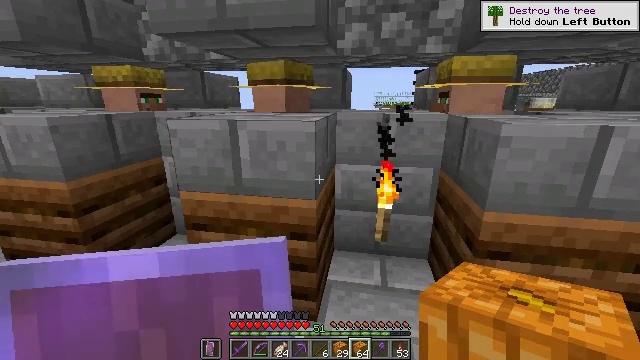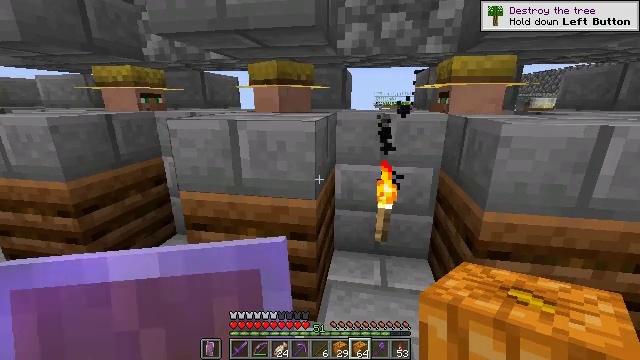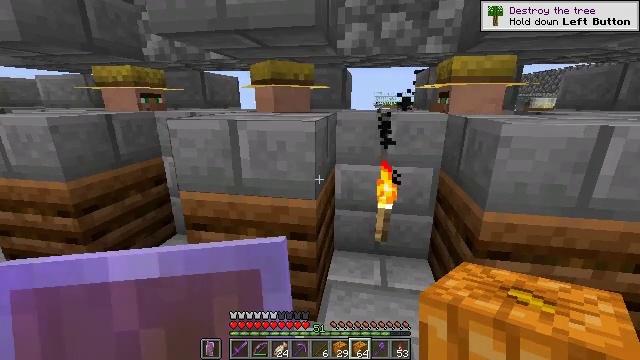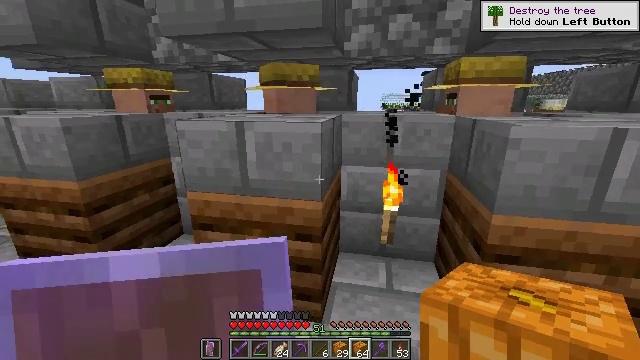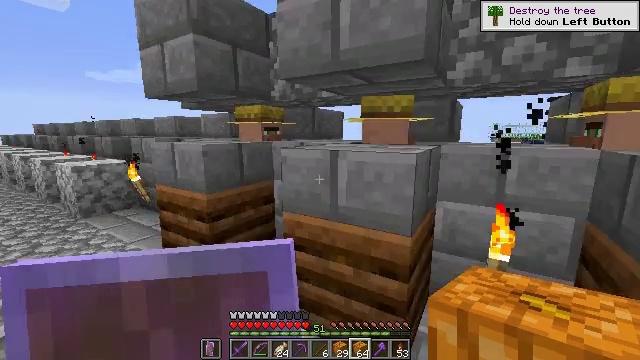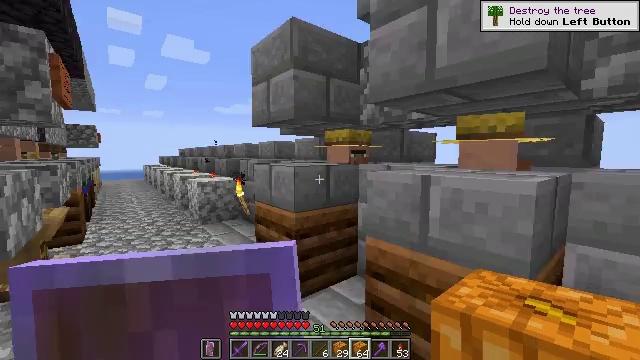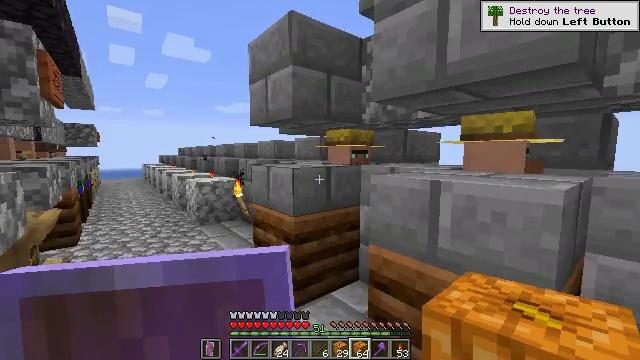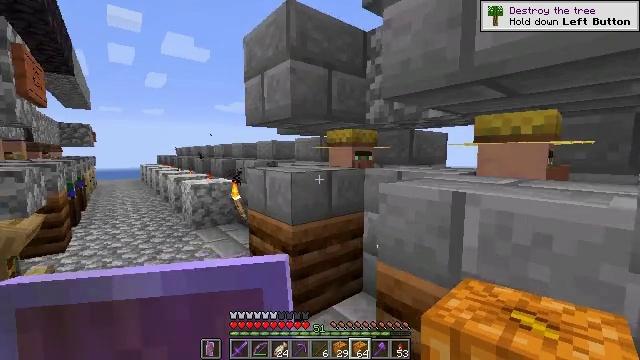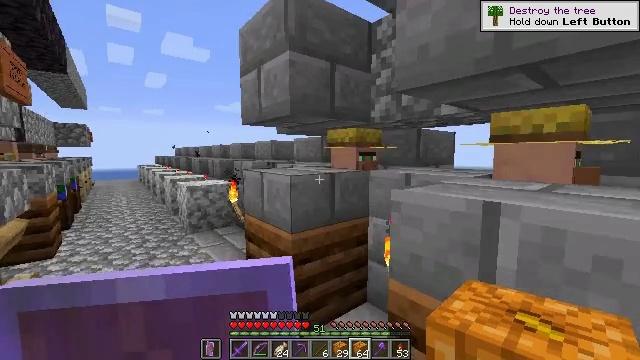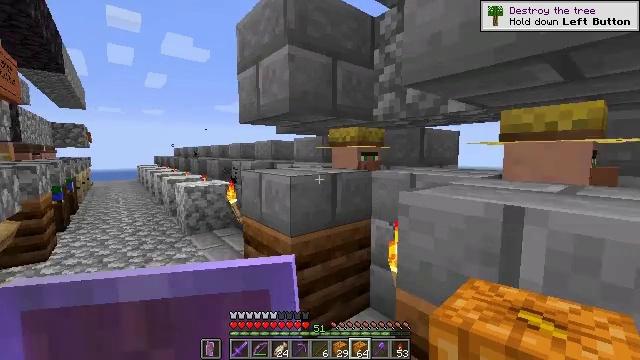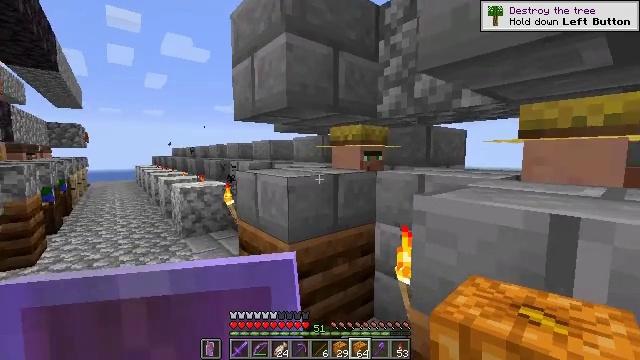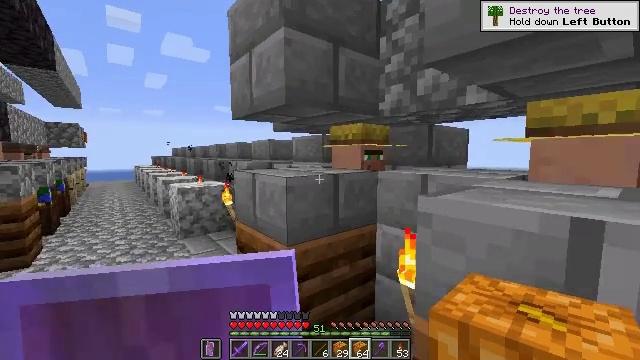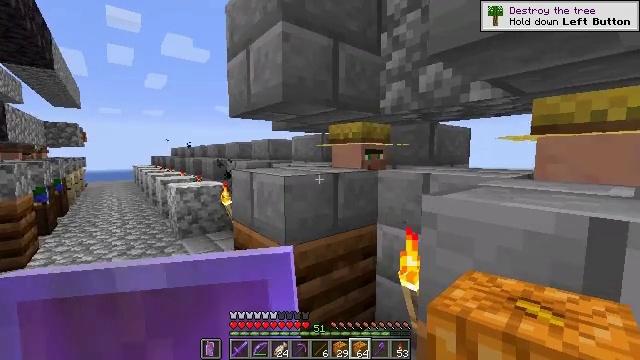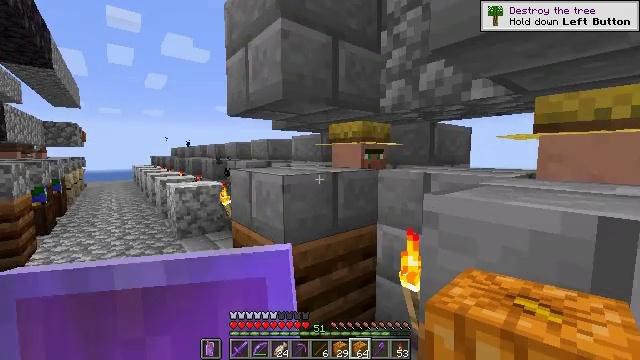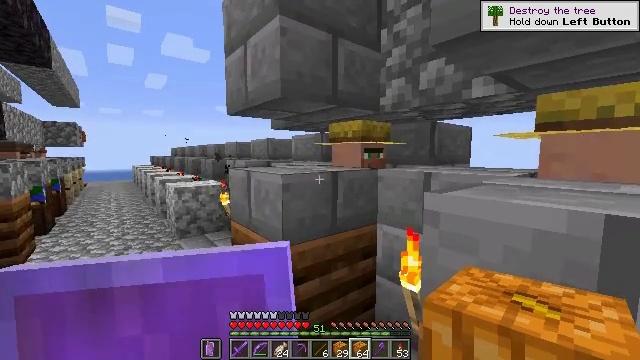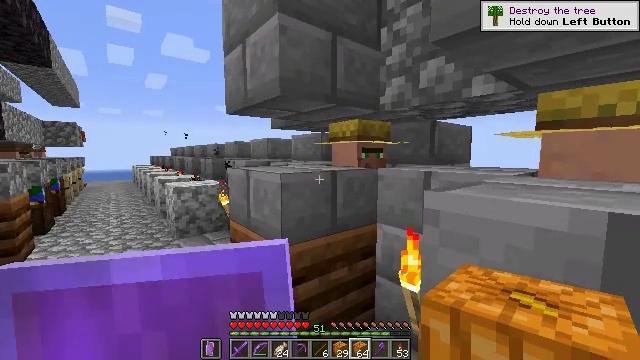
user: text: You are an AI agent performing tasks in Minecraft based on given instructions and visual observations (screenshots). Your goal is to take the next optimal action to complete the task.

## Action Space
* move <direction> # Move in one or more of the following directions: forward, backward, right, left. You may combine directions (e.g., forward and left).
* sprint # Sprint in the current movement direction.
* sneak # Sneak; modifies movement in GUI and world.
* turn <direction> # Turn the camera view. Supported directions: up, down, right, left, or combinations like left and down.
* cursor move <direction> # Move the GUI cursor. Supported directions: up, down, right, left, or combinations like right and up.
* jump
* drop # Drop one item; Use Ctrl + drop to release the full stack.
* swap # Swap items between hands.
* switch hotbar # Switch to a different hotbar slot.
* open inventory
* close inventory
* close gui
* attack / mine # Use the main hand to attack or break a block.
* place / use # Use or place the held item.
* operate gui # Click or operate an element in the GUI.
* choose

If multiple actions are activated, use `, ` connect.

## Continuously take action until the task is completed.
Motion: motion action
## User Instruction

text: Interact with the crafting table to make a lantern.
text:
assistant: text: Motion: no_op
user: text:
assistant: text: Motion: no_op
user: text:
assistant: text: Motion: turn left
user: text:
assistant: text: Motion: turn left and up
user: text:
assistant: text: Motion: move forward, turn left and up
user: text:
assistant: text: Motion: move forward
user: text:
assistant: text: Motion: move forward
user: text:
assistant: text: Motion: move forward
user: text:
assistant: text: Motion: move forward
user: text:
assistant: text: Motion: no_op
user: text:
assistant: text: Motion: no_op
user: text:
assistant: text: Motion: no_op
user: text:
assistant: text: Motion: no_op
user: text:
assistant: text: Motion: no_op
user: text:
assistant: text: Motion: no_op
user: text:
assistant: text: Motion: no_op
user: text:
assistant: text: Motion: no_op
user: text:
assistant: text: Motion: no_op
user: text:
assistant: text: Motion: no_op
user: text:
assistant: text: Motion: no_op
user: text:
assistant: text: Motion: no_op
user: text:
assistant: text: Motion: no_op
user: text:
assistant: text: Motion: no_op
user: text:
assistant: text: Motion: no_op
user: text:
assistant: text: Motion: move forward
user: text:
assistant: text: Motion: move forward
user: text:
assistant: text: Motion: move forward
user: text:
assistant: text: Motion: move forward
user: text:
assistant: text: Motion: move forward
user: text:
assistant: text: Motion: move forward, turn right and down